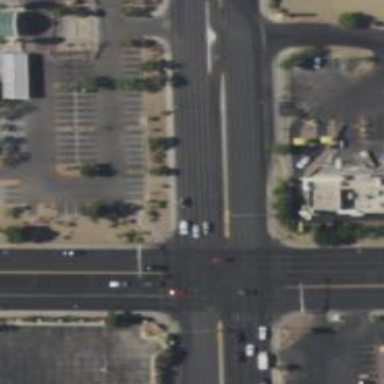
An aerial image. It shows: Solid stop line on the road.